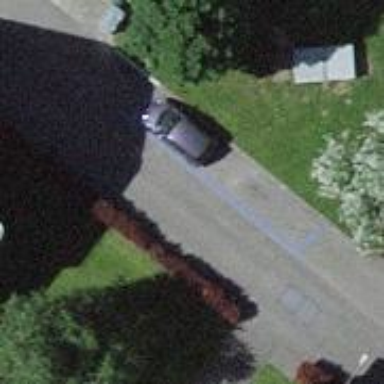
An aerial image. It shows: Residential road with asphalt surface.